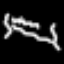
Label: squiggle